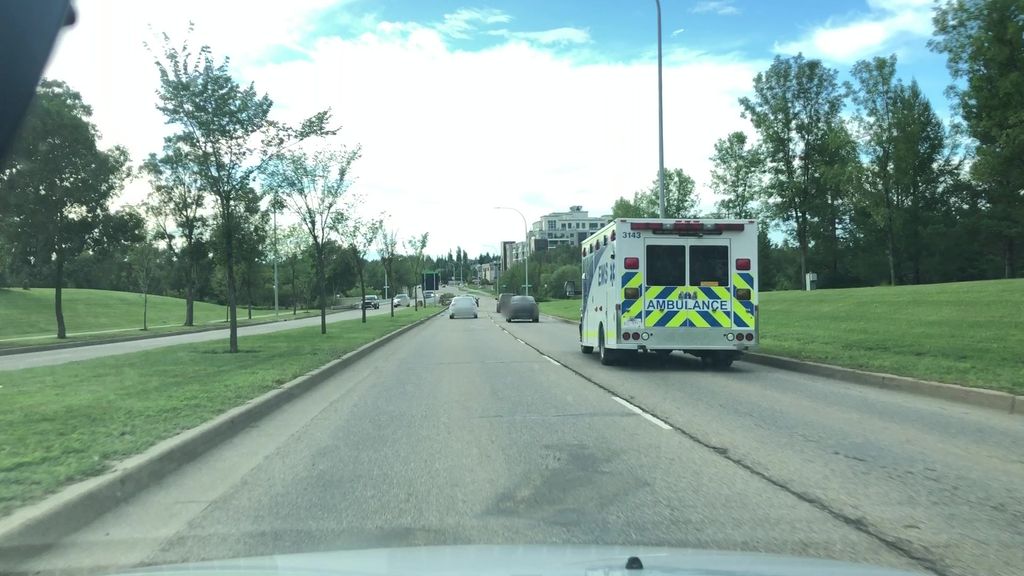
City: edmonton